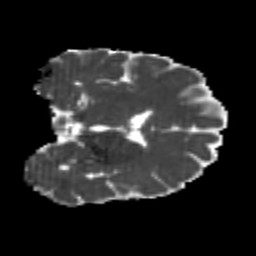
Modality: MD
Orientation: coronal
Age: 23
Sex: male
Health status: healthy
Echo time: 0.074 s